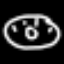
Label: donut